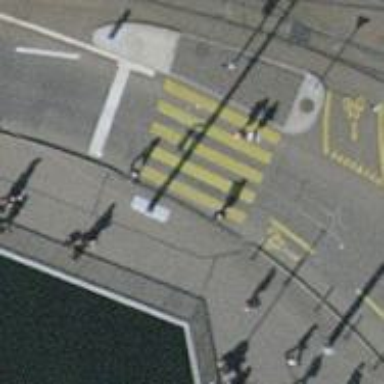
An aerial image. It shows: Asphalt footway with zebra crossing.